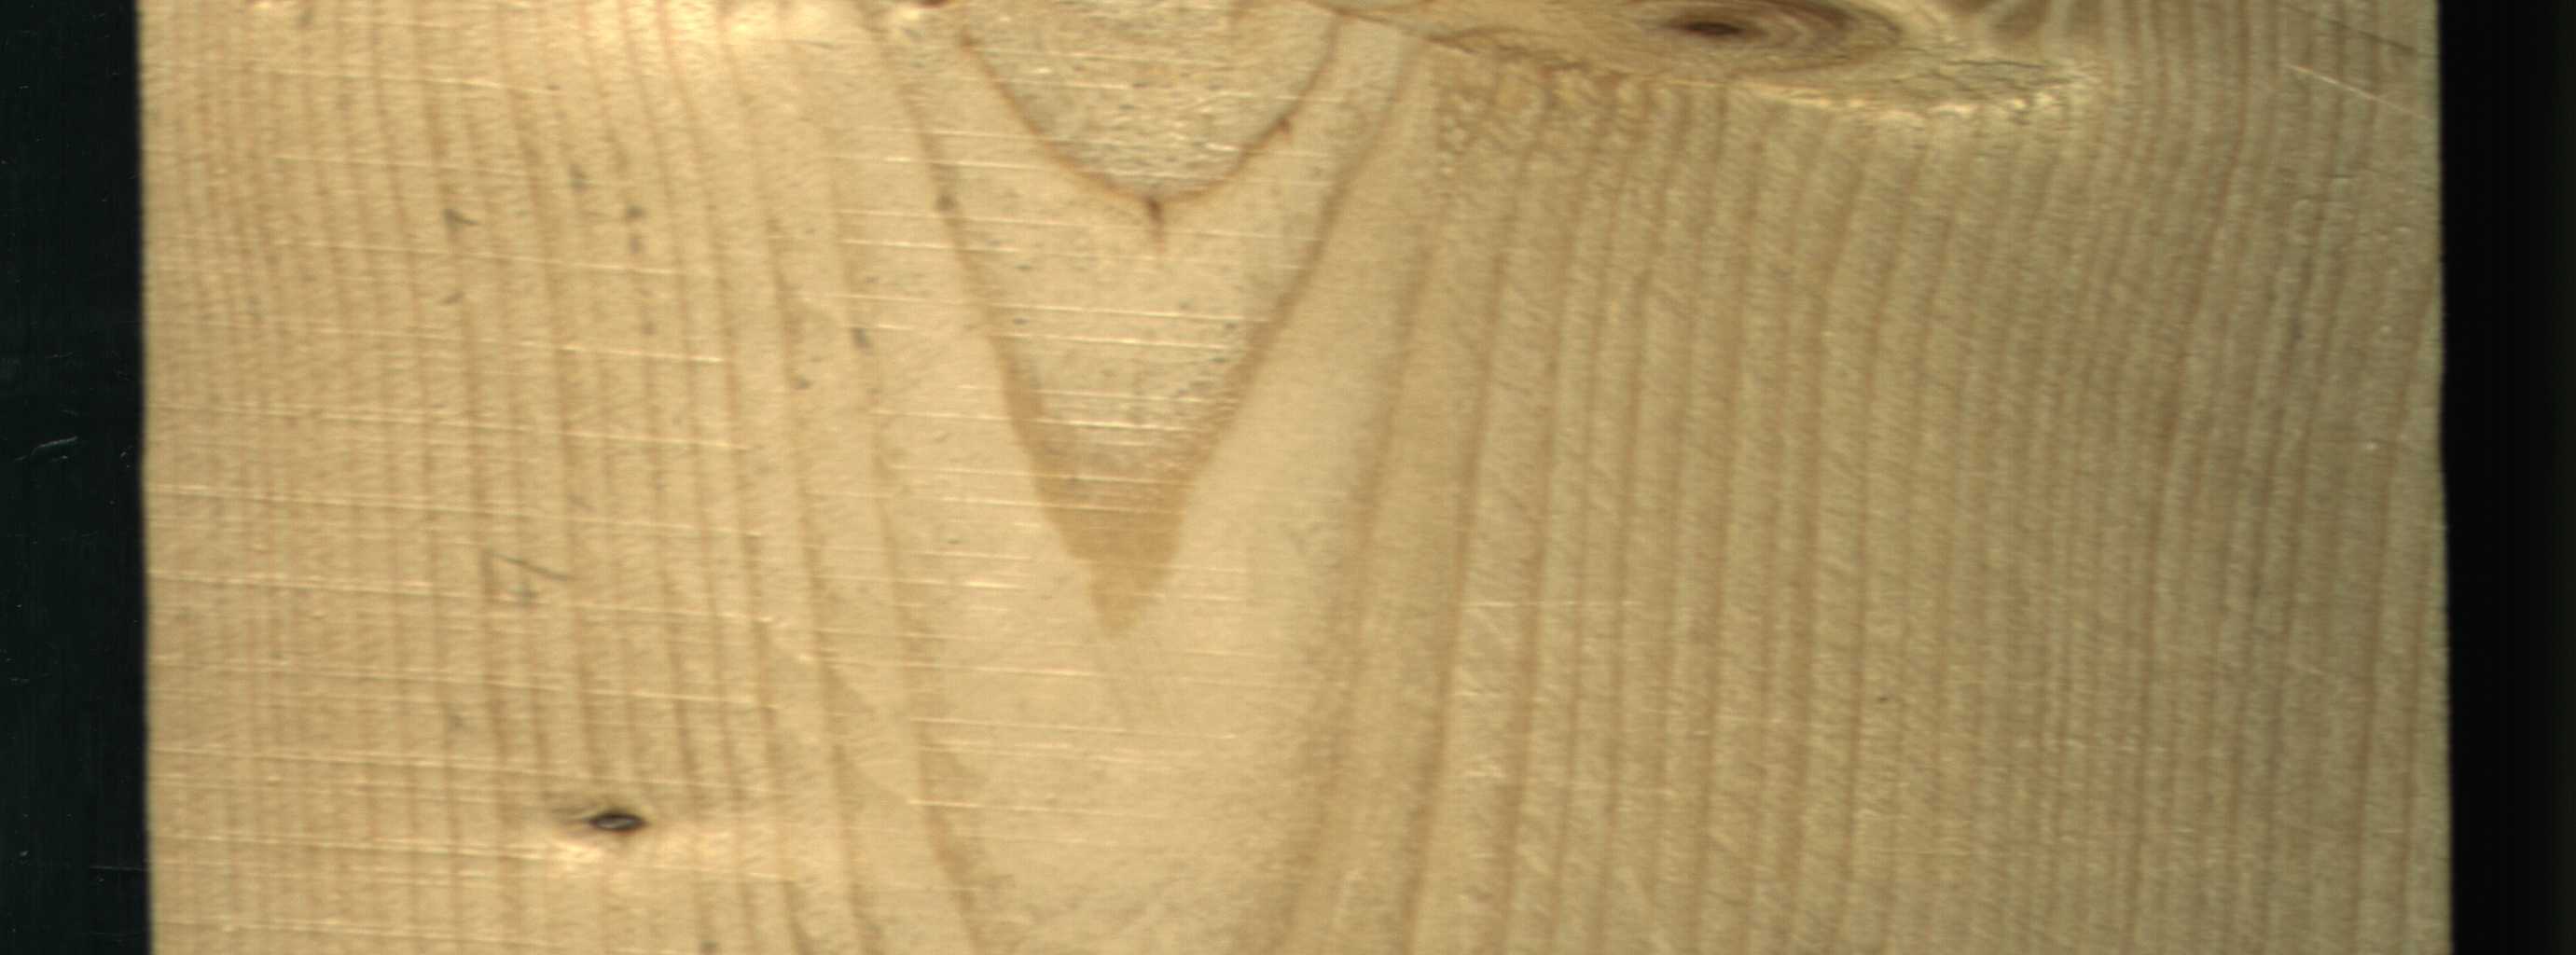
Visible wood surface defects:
Dead_Knot
Live_Knot